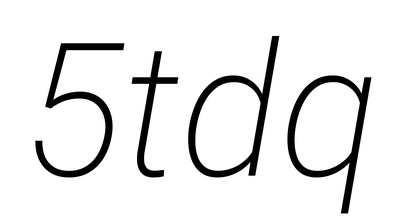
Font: Roboto-Italic_ExtraLight_Italic